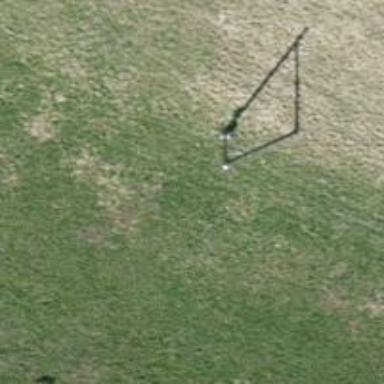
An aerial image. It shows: Guyed pole used for power distribution.